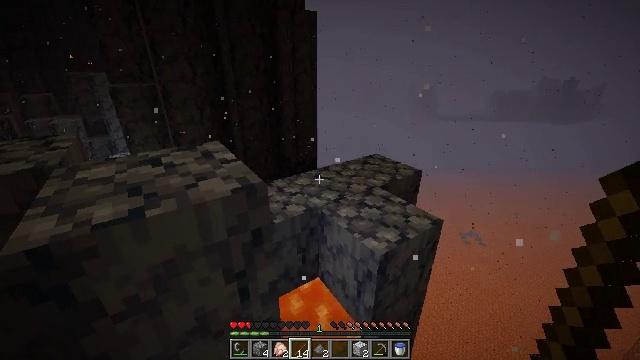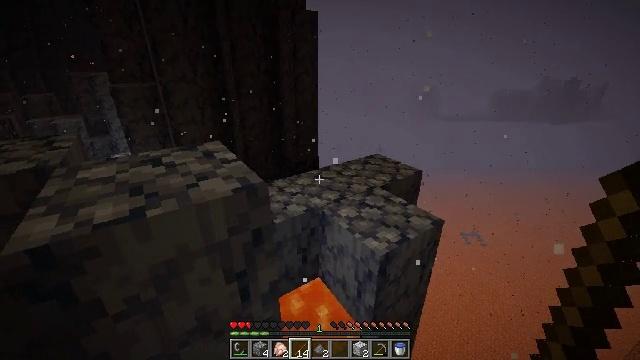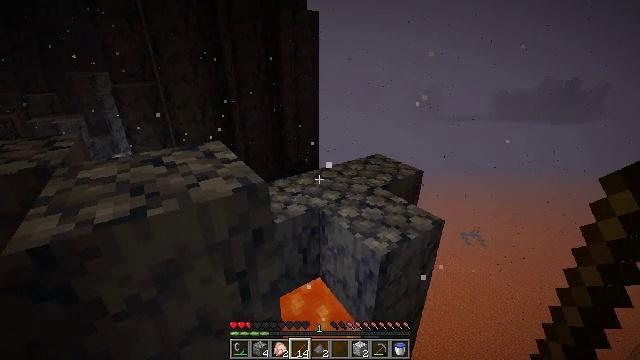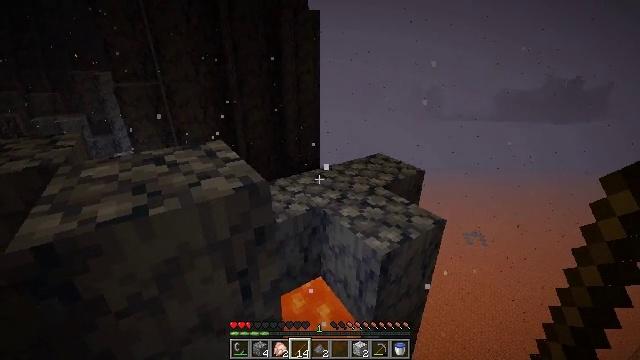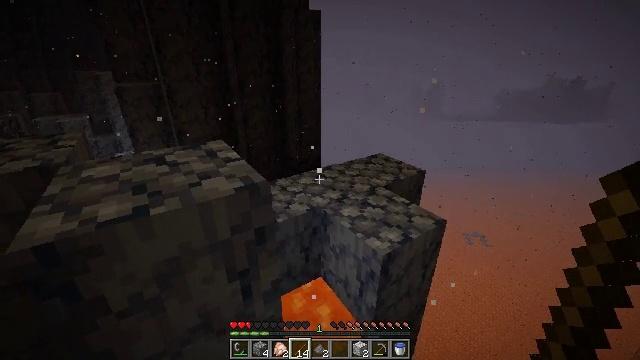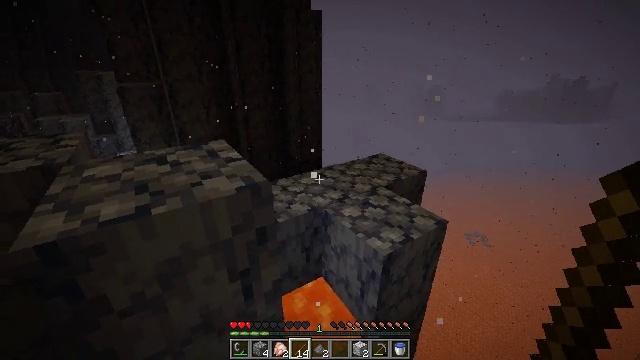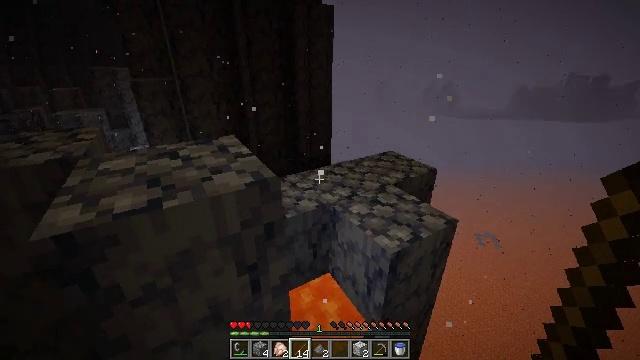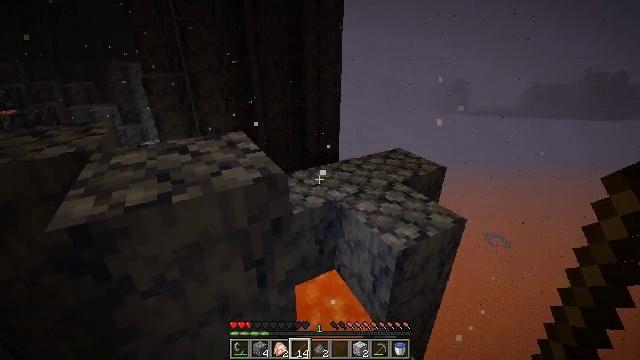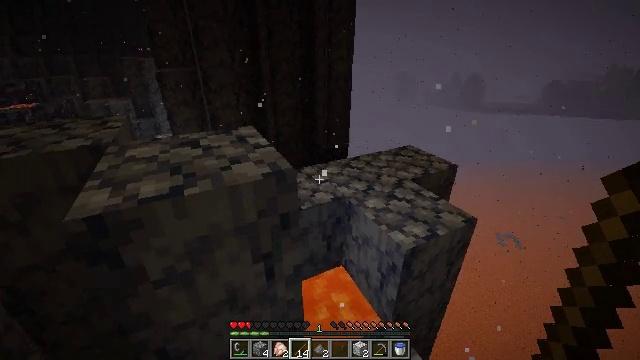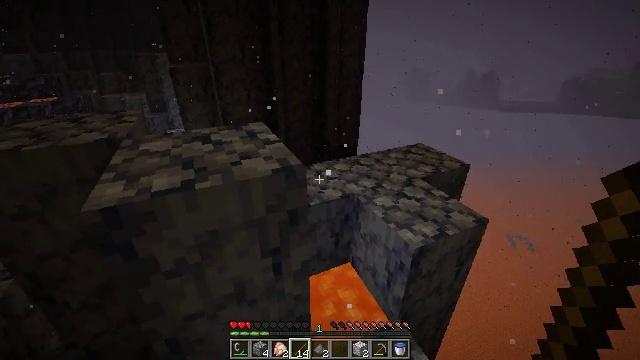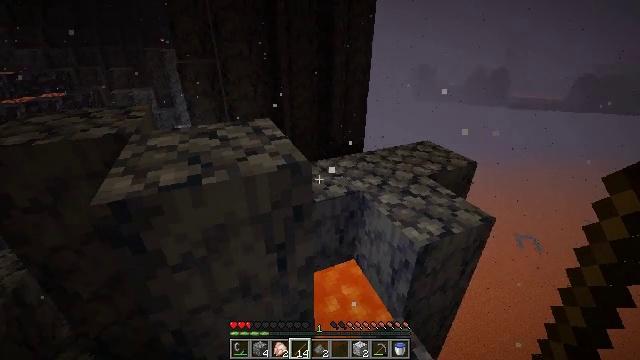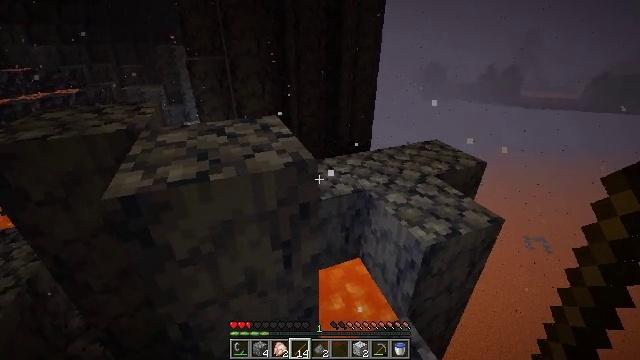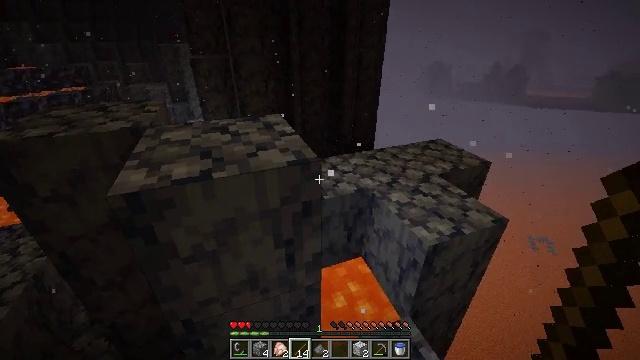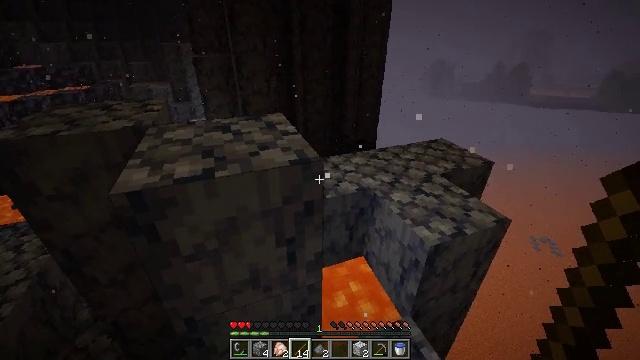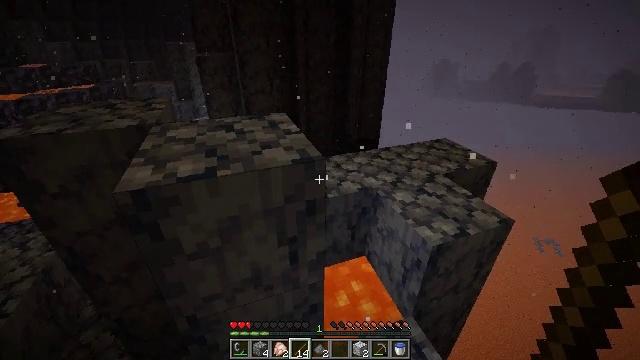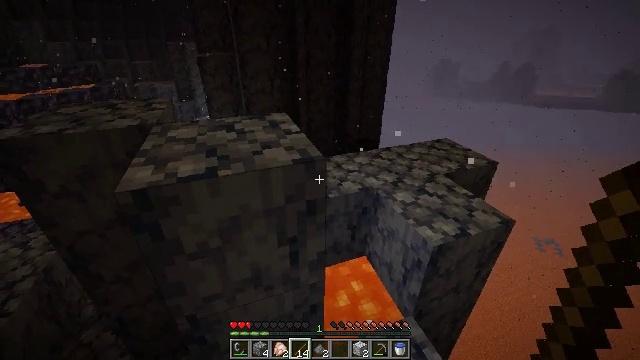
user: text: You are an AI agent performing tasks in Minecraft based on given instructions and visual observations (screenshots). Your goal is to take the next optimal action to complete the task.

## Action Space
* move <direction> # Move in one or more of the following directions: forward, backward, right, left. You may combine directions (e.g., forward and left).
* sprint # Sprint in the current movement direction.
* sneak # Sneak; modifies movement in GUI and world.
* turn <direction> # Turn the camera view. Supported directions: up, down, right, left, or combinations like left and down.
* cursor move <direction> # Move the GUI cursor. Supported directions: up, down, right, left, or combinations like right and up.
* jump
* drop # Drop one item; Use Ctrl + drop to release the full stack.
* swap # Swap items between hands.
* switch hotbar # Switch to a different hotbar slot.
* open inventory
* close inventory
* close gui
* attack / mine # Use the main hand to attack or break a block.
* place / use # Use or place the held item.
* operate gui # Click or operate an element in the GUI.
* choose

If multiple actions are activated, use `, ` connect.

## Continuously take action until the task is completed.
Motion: motion action
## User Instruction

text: Gather basalt from the ground.
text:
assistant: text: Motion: no_op
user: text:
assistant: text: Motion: no_op
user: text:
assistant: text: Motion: no_op
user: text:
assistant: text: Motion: no_op
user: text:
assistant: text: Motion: no_op
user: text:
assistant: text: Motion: turn left
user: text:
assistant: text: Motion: turn left
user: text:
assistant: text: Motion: turn left
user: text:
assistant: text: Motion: turn left
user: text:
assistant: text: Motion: turn left
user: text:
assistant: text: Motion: turn left
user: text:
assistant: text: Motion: no_op
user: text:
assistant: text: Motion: no_op
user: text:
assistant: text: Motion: no_op
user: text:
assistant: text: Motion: no_op
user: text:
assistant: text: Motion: no_op
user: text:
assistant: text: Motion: no_op
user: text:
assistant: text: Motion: no_op
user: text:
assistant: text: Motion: no_op
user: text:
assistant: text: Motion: no_op
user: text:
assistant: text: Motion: no_op
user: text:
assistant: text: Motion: no_op
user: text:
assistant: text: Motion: no_op
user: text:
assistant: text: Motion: no_op
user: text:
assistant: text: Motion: no_op
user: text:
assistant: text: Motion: no_op
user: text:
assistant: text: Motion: no_op
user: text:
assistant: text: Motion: no_op
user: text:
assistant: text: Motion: no_op
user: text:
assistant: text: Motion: no_op